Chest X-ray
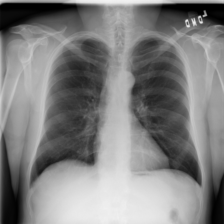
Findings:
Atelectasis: negative
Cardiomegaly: negative
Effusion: negative
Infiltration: negative
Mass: negative
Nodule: negative
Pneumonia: negative
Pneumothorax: negative
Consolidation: negative
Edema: negative
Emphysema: negative
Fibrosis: negative
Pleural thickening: negative
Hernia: negative